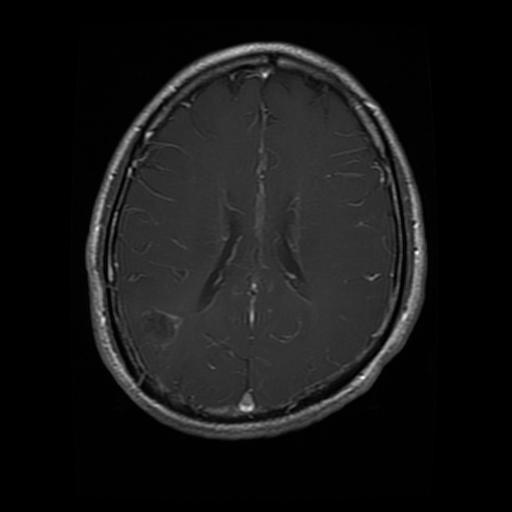
Label: glioma